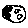
Label: moon